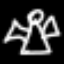
Label: angel